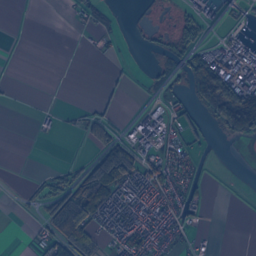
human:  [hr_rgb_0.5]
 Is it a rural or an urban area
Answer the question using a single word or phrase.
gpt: urban

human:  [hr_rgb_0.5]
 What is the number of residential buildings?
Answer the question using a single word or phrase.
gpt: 2581

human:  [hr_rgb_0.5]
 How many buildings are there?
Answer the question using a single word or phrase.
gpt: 2926

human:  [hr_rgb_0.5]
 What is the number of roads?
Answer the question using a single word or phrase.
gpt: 587

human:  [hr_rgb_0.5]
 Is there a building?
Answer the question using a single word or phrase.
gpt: yes

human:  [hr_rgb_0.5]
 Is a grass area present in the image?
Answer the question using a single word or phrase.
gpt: yes

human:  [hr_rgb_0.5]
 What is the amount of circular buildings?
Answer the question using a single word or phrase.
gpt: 4

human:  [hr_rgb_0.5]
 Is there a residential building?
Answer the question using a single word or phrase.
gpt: yes

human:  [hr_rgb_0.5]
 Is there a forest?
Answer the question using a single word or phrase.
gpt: yes

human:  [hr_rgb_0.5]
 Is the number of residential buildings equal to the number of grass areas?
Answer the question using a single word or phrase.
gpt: no

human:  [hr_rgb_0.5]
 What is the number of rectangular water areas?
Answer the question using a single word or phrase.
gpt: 13

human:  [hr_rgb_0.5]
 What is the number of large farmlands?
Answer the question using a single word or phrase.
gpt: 28

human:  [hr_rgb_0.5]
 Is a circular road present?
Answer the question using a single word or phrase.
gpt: no

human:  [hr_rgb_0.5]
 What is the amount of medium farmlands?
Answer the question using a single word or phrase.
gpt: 0

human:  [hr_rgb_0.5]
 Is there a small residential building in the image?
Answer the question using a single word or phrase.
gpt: yes

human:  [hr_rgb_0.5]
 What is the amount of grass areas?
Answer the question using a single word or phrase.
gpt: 151

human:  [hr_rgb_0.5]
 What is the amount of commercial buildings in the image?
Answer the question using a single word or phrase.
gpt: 199

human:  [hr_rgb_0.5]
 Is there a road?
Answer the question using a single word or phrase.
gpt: yes

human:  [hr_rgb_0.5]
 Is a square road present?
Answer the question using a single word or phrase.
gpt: no

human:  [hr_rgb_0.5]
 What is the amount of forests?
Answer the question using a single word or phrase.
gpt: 98

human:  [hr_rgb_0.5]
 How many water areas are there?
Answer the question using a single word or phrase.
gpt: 42

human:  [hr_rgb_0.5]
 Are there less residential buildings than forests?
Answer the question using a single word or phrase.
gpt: no

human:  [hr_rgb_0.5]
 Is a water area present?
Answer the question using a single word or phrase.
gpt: yes

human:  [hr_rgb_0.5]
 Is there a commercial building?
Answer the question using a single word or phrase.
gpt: yes

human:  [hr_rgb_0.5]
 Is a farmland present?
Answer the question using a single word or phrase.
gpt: yes

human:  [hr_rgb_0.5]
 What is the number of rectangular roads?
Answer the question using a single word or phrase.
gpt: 0

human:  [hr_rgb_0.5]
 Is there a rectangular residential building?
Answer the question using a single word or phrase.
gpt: yes

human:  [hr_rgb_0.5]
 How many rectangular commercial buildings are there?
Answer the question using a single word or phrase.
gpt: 134

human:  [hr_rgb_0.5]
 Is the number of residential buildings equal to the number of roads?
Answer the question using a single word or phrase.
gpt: no

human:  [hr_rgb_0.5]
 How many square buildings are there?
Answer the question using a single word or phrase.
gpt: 4

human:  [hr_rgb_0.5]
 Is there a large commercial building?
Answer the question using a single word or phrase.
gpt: no

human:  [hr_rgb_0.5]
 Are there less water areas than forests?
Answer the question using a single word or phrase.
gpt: yes

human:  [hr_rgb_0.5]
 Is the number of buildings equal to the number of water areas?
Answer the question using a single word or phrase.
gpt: no

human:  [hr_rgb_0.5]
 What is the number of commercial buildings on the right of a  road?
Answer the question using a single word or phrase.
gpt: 199

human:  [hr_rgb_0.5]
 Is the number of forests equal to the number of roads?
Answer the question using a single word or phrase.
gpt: no

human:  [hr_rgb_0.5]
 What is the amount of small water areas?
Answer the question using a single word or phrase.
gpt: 23

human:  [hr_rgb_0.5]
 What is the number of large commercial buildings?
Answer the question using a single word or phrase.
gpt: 0

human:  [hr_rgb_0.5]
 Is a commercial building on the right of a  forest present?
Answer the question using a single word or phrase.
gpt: yes

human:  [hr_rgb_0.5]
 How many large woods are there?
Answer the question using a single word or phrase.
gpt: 2

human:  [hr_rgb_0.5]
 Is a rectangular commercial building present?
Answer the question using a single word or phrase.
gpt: yes

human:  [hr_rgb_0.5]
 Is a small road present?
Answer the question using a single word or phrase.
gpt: yes

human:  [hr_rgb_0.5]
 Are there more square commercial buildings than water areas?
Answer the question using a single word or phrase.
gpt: no

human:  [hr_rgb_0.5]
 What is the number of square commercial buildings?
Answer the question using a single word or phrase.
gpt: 1

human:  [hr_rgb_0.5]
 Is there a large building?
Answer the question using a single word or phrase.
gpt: yes

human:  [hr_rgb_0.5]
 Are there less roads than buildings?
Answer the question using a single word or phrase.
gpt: yes

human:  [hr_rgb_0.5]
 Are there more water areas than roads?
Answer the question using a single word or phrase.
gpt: no

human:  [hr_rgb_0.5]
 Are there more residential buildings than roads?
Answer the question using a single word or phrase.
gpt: yes

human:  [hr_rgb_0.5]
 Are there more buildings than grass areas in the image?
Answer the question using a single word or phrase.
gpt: yes

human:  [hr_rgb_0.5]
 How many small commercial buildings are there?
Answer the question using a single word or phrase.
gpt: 179

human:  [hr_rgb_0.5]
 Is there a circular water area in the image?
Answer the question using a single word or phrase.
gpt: yes

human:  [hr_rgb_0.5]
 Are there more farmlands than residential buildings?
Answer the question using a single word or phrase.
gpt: no

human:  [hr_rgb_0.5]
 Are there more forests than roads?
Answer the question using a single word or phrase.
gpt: no

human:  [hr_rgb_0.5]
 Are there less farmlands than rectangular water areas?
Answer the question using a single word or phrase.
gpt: no

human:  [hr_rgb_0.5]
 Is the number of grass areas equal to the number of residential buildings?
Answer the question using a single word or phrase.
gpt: no

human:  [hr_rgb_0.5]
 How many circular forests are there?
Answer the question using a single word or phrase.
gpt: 0

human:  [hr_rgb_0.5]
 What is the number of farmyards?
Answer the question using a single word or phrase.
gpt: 4

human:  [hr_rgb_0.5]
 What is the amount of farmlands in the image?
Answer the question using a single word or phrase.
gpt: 28

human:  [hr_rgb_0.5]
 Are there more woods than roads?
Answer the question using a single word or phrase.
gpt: no

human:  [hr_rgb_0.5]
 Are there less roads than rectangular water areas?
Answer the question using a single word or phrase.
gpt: no

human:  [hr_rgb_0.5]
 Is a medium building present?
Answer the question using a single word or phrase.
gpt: yes

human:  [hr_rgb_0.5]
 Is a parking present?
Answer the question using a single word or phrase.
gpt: yes

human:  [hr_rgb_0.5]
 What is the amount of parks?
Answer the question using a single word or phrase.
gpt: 6

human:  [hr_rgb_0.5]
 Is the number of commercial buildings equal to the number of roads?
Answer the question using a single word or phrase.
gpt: no

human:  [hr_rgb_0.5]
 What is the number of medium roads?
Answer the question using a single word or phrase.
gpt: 0